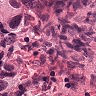
Metastatic tissue present: yes